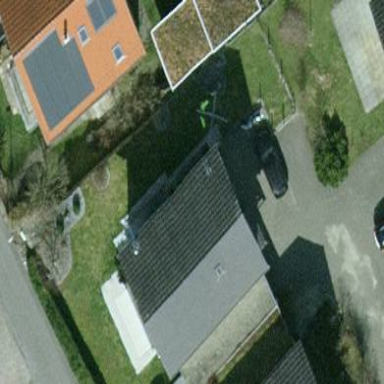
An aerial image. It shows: Detached building with gabled roof.